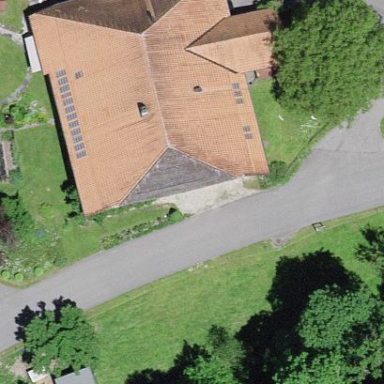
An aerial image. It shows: Farm building.